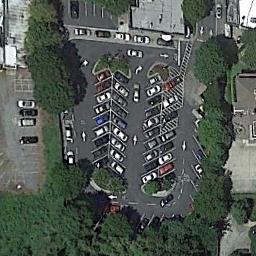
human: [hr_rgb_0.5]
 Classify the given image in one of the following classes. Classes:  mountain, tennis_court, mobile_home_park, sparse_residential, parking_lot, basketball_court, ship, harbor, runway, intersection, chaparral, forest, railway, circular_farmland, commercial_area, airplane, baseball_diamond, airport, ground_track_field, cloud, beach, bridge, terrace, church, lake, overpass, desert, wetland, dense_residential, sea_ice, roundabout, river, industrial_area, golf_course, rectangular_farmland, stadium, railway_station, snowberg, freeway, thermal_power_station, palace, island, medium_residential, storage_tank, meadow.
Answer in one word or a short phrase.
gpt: parking_lot